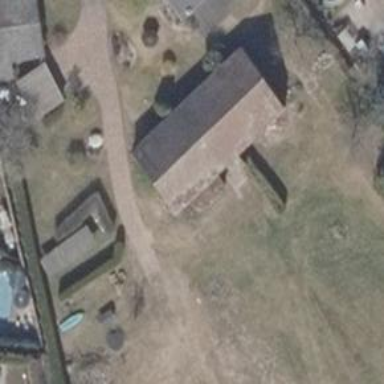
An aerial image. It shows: Rural barn.